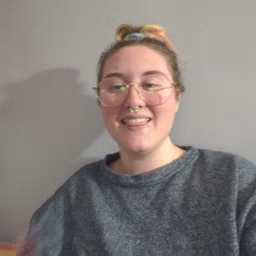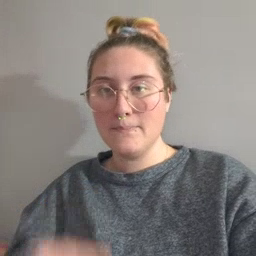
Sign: nap